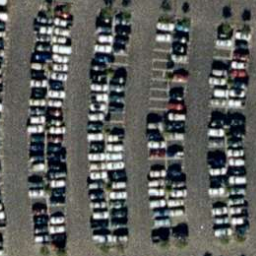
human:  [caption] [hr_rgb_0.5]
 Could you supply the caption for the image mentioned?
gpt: Lots of cars parked in lines in the parking lot .

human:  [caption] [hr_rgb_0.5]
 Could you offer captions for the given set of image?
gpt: Many cars parked neatly with a few empty parking spaces in the parking lot .

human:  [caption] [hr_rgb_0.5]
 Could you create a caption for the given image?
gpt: It is a parking lot with many cars parked neatly and only a few parking spots are free .

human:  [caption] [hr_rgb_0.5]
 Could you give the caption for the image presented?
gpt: Lots of cars parked neatly in the parking lot .

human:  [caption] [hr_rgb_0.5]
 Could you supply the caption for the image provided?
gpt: Many cars parked in lines with a few free parking spots in the parking lot .